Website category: movie
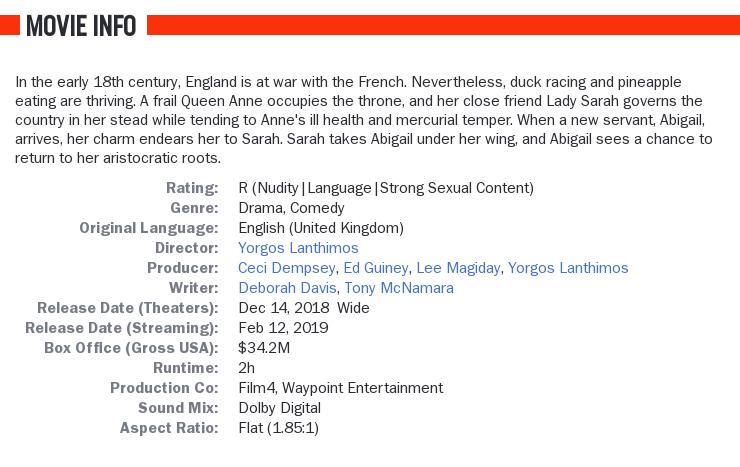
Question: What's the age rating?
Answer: R (Nudity|Language|Strong Sexual Content)

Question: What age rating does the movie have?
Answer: R (Nudity|Language|Strong Sexual Content)

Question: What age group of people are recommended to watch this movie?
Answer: R (Nudity|Language|Strong Sexual Content)

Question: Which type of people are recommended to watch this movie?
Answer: R (Nudity|Language|Strong Sexual Content)

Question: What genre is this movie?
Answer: drama, comedy

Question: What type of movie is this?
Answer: drama, comedy

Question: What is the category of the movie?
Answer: drama, comedy

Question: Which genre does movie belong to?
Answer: drama, comedy

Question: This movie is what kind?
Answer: drama, comedy

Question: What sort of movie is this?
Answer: drama, comedy

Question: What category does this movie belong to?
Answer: drama, comedy

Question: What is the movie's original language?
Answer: English (United Kingdom)

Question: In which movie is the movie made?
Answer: English (United Kingdom)

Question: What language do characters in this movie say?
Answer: English (United Kingdom)

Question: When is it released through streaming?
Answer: Feb 12, 2019

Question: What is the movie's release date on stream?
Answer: Feb 12, 2019

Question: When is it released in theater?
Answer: Dec 14, 2018 wide

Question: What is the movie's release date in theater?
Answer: Dec 14, 2018 wide

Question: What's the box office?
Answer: $34.2M

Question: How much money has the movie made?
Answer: $34.2M

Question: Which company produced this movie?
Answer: Film4, Waypoint Entertainment

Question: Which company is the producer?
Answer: Film4, Waypoint Entertainment

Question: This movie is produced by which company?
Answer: Film4, Waypoint Entertainment

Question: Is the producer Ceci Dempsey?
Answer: yes

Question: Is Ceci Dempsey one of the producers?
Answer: yes

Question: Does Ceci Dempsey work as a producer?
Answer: yes

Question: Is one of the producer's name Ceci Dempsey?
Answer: yes

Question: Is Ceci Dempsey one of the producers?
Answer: yes

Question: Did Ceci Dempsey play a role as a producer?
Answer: yes

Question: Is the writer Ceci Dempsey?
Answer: no

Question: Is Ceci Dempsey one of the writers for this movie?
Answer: no

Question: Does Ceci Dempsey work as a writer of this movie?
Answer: no

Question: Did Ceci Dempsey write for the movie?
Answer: no

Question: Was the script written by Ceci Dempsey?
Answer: no

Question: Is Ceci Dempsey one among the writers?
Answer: no

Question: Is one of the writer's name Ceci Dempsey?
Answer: no

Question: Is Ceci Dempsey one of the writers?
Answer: no

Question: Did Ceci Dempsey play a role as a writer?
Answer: no

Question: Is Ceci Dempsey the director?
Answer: no

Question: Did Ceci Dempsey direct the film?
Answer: no

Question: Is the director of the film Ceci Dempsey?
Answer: no

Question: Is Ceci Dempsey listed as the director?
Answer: no

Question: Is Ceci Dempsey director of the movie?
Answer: no

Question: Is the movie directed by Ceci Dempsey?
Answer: no

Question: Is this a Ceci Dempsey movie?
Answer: no

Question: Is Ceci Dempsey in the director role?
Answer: no

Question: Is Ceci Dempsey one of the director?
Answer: no

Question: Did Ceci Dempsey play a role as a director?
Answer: no

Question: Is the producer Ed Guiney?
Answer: yes

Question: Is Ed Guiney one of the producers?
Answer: yes

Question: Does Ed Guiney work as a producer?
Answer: yes

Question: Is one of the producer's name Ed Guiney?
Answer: yes

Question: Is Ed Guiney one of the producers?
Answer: yes

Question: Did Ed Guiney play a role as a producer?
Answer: yes

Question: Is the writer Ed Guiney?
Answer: no

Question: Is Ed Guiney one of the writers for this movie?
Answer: no

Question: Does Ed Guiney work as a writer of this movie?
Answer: no

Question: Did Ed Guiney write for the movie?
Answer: no

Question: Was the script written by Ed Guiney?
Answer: no

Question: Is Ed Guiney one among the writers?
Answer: no

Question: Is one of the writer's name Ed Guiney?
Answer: no

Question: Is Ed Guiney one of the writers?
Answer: no

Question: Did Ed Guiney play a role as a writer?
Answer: no

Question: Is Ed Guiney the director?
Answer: no